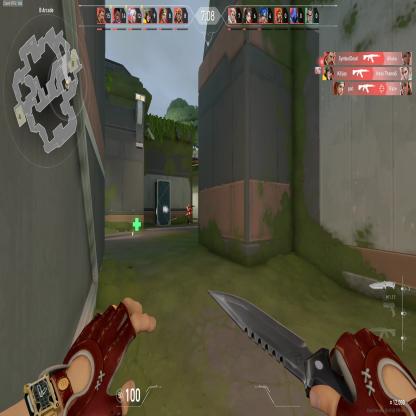
Label: enemy